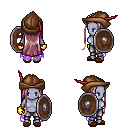
a pixel art fantasy rpg character, female body template, dark elf, purple skin, maroon tattered cape, metal pants, white blonde extra-long hairstyle, leather cap, gold gloves, brown slippers, shield, four views (front, back, left, right), 2x2 character sprite sheet, small pixel art, hard edges, no anti-aliasing